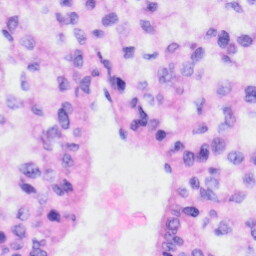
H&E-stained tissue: Liver